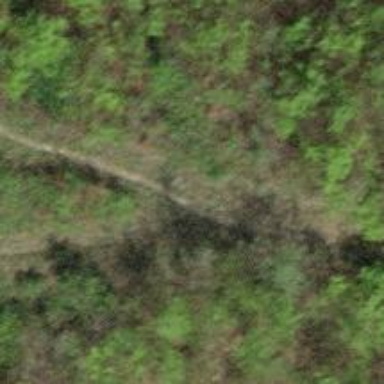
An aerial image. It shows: Track with grade 2 tracktype.